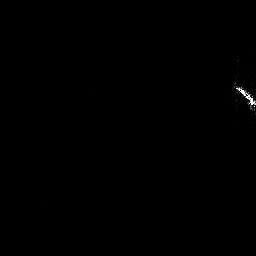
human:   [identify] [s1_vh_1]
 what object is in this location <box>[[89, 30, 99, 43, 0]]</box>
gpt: <ref>1 medium ship at the right</ref>